Aerial crown-view tile of a tropical tree (Barro Colorado Island, Panama), acquired 20250317:
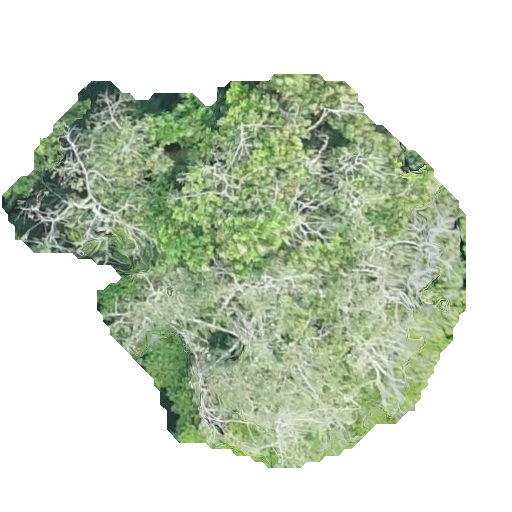
Species: Anacardium excelsum
GBIF accepted scientific name: Anacardium excelsum
Crown area: 183.123 m²